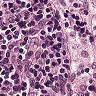
Metastatic tissue present: no